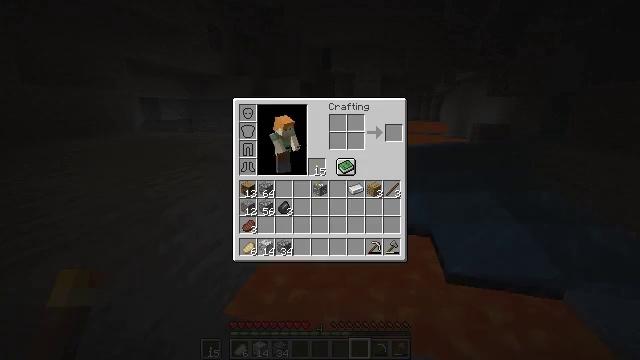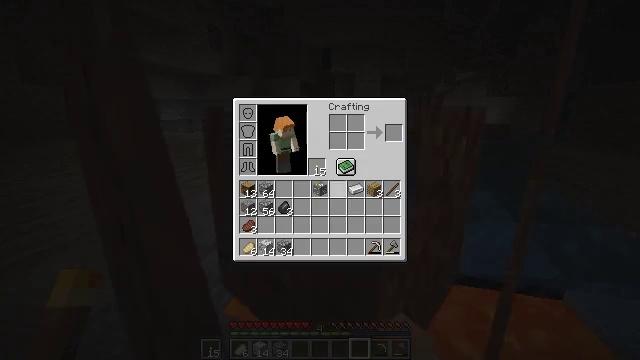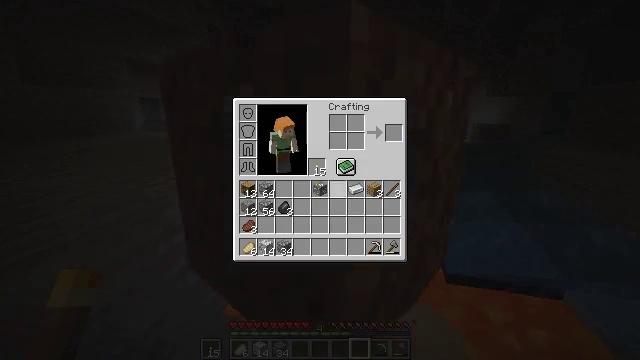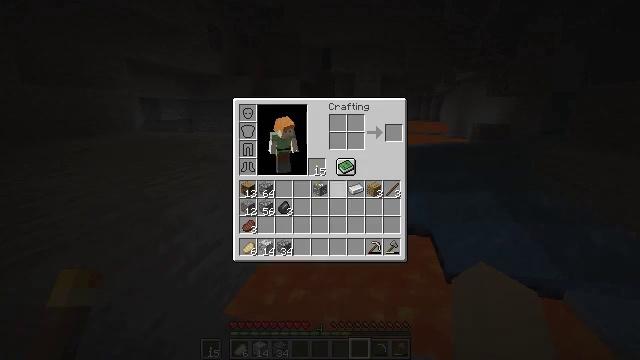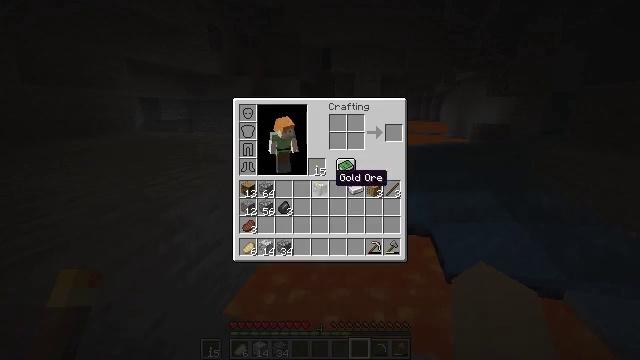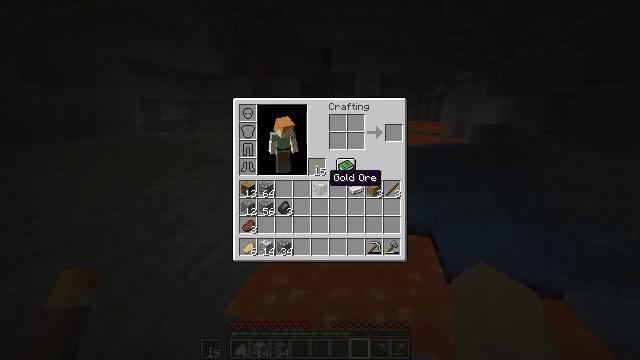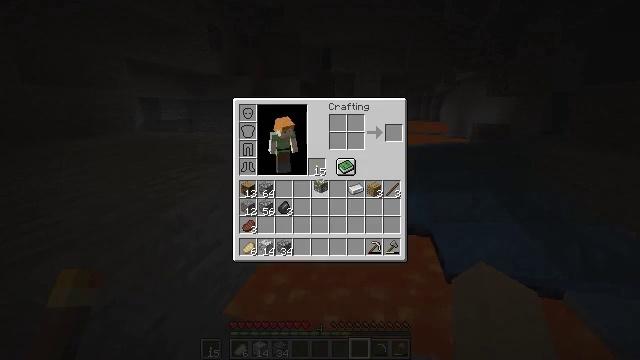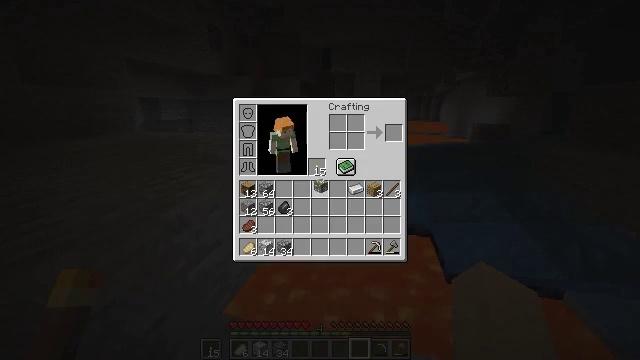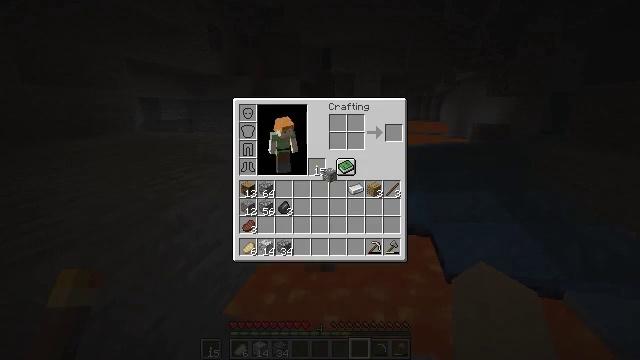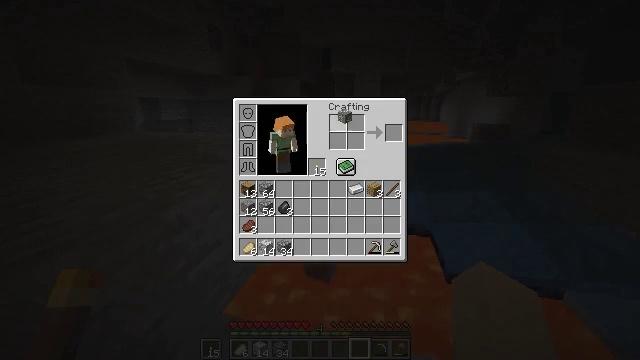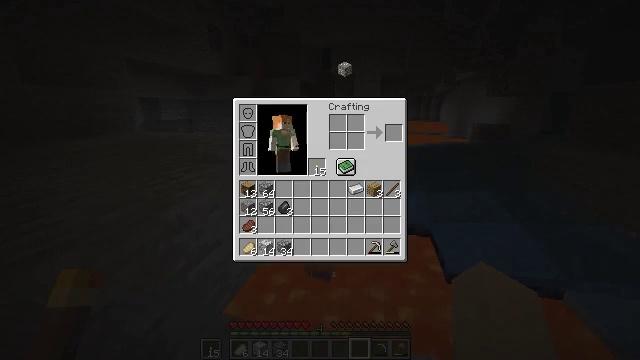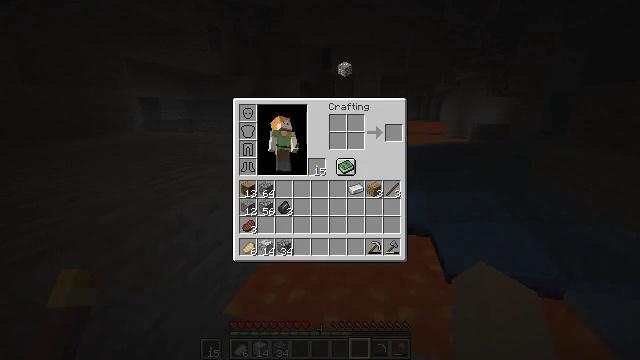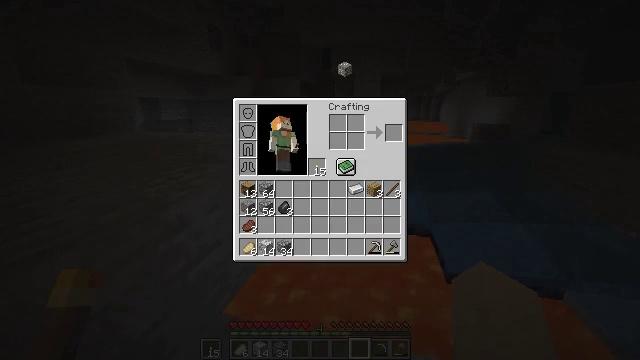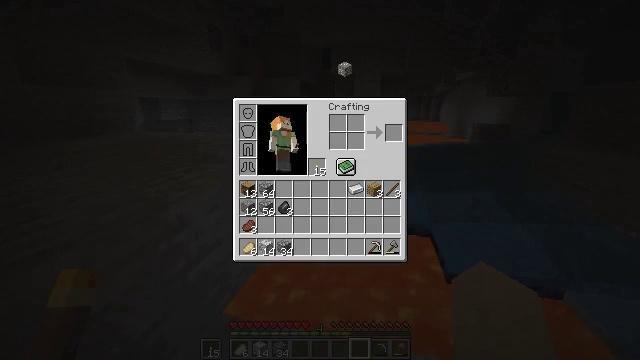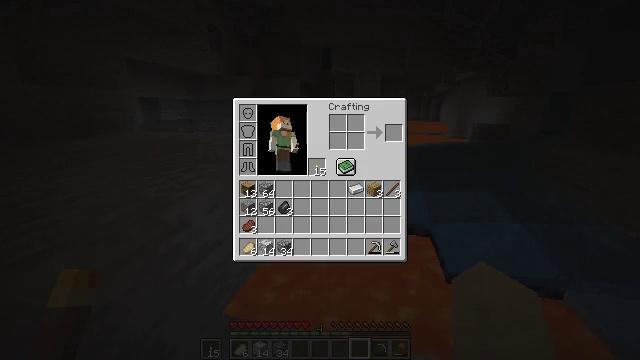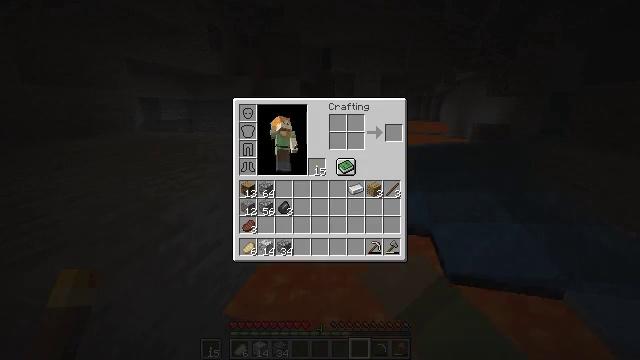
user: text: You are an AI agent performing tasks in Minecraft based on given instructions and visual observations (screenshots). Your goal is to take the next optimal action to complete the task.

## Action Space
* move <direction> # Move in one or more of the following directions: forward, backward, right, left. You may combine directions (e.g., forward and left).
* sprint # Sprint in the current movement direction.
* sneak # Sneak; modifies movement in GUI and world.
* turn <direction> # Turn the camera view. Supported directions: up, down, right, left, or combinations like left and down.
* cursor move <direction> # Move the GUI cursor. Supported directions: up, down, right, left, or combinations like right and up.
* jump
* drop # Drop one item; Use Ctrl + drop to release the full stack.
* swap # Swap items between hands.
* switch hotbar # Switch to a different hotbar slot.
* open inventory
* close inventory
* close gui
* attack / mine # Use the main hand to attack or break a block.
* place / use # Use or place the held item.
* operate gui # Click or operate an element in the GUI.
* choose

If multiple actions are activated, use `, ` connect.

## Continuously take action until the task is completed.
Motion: motion action
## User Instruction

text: Drop a gold ore.
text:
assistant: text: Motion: cursor move down, open gui
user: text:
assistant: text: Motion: no_op
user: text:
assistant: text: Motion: no_op
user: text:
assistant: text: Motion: no_op
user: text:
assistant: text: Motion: no_op
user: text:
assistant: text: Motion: operate gui
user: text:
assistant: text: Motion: operate gui
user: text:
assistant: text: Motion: cursor move right and up, operate gui
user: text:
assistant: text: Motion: cursor move right and up
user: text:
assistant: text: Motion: cursor move up
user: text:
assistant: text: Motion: operate gui
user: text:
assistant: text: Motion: operate gui
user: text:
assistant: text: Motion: operate gui
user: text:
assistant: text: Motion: no_op
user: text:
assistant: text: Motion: no_op
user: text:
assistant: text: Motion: cursor move down
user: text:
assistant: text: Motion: cursor move left and down
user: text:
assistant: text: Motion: cursor move left and down
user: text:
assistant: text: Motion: no_op